Question: '''
df<-data.frame(State=as.factor(c("AL","MS","AL","NY","AL")),value=c(10,20,20,50,10))
State value
1 AL 10
2 MS 20
3 AL 20
4 NY 50
5 AL 10
ggplot(df, aes(y=value, x=State)) + geom_bar(stat="identity")
'''

I'd like to reorder my bars by height from highest to shortest using the "reorder". I found a similar example <URL> but I didn't quite understand it and couldn't apply it to this problem.
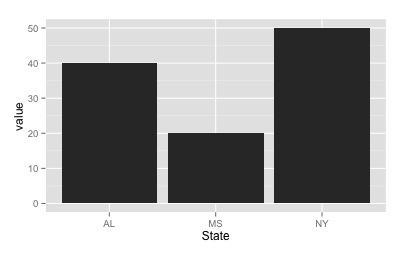
Answer: '''
df$State <- factor(df$State ,
levels=levels(df$State)[
order( tapply(df$value, df$State, sum), decreasing=TRUE)
])
'''